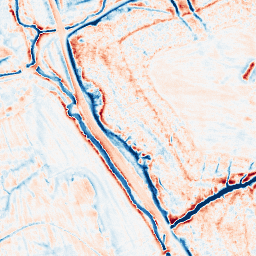
Category: edge_preserving
Decomposition family: anisotropic_diffusion
Decomposition parameters: iterations: 50
kappa: 100
gamma: 0.1
Upsampling method: sinc_hamming
Upsampling parameters: scale: 2
kernel_size: 16
Upsampling scale: 2